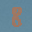
Label: 8